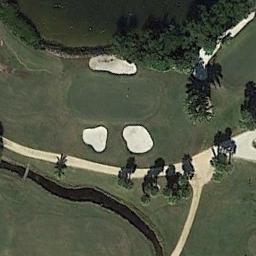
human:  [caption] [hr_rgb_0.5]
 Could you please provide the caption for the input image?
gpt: The golf course has some fairways, Roads, Barrier trees and three sandpits and a river goes through the golf course .

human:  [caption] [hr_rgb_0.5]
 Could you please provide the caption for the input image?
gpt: There are two parallel paths from top left to bottom right .

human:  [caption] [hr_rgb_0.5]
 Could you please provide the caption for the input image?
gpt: Numerous trees are beside the golf course .

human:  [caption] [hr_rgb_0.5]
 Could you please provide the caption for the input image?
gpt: There are several bunkers and lakes and a few paths and many trees on a large green lawn on the golf course .

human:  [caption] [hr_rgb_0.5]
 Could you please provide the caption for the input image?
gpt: There are three bunkers and some green trees on the golf course .